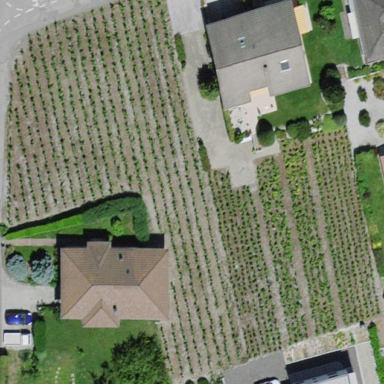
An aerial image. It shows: Vineyard with grape crops.